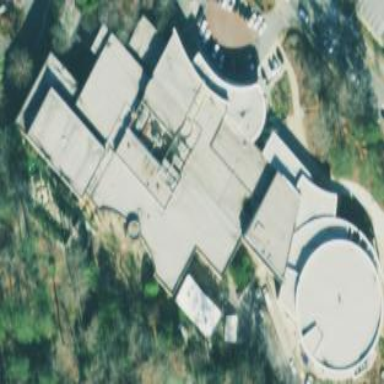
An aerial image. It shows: Museum building.